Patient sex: M
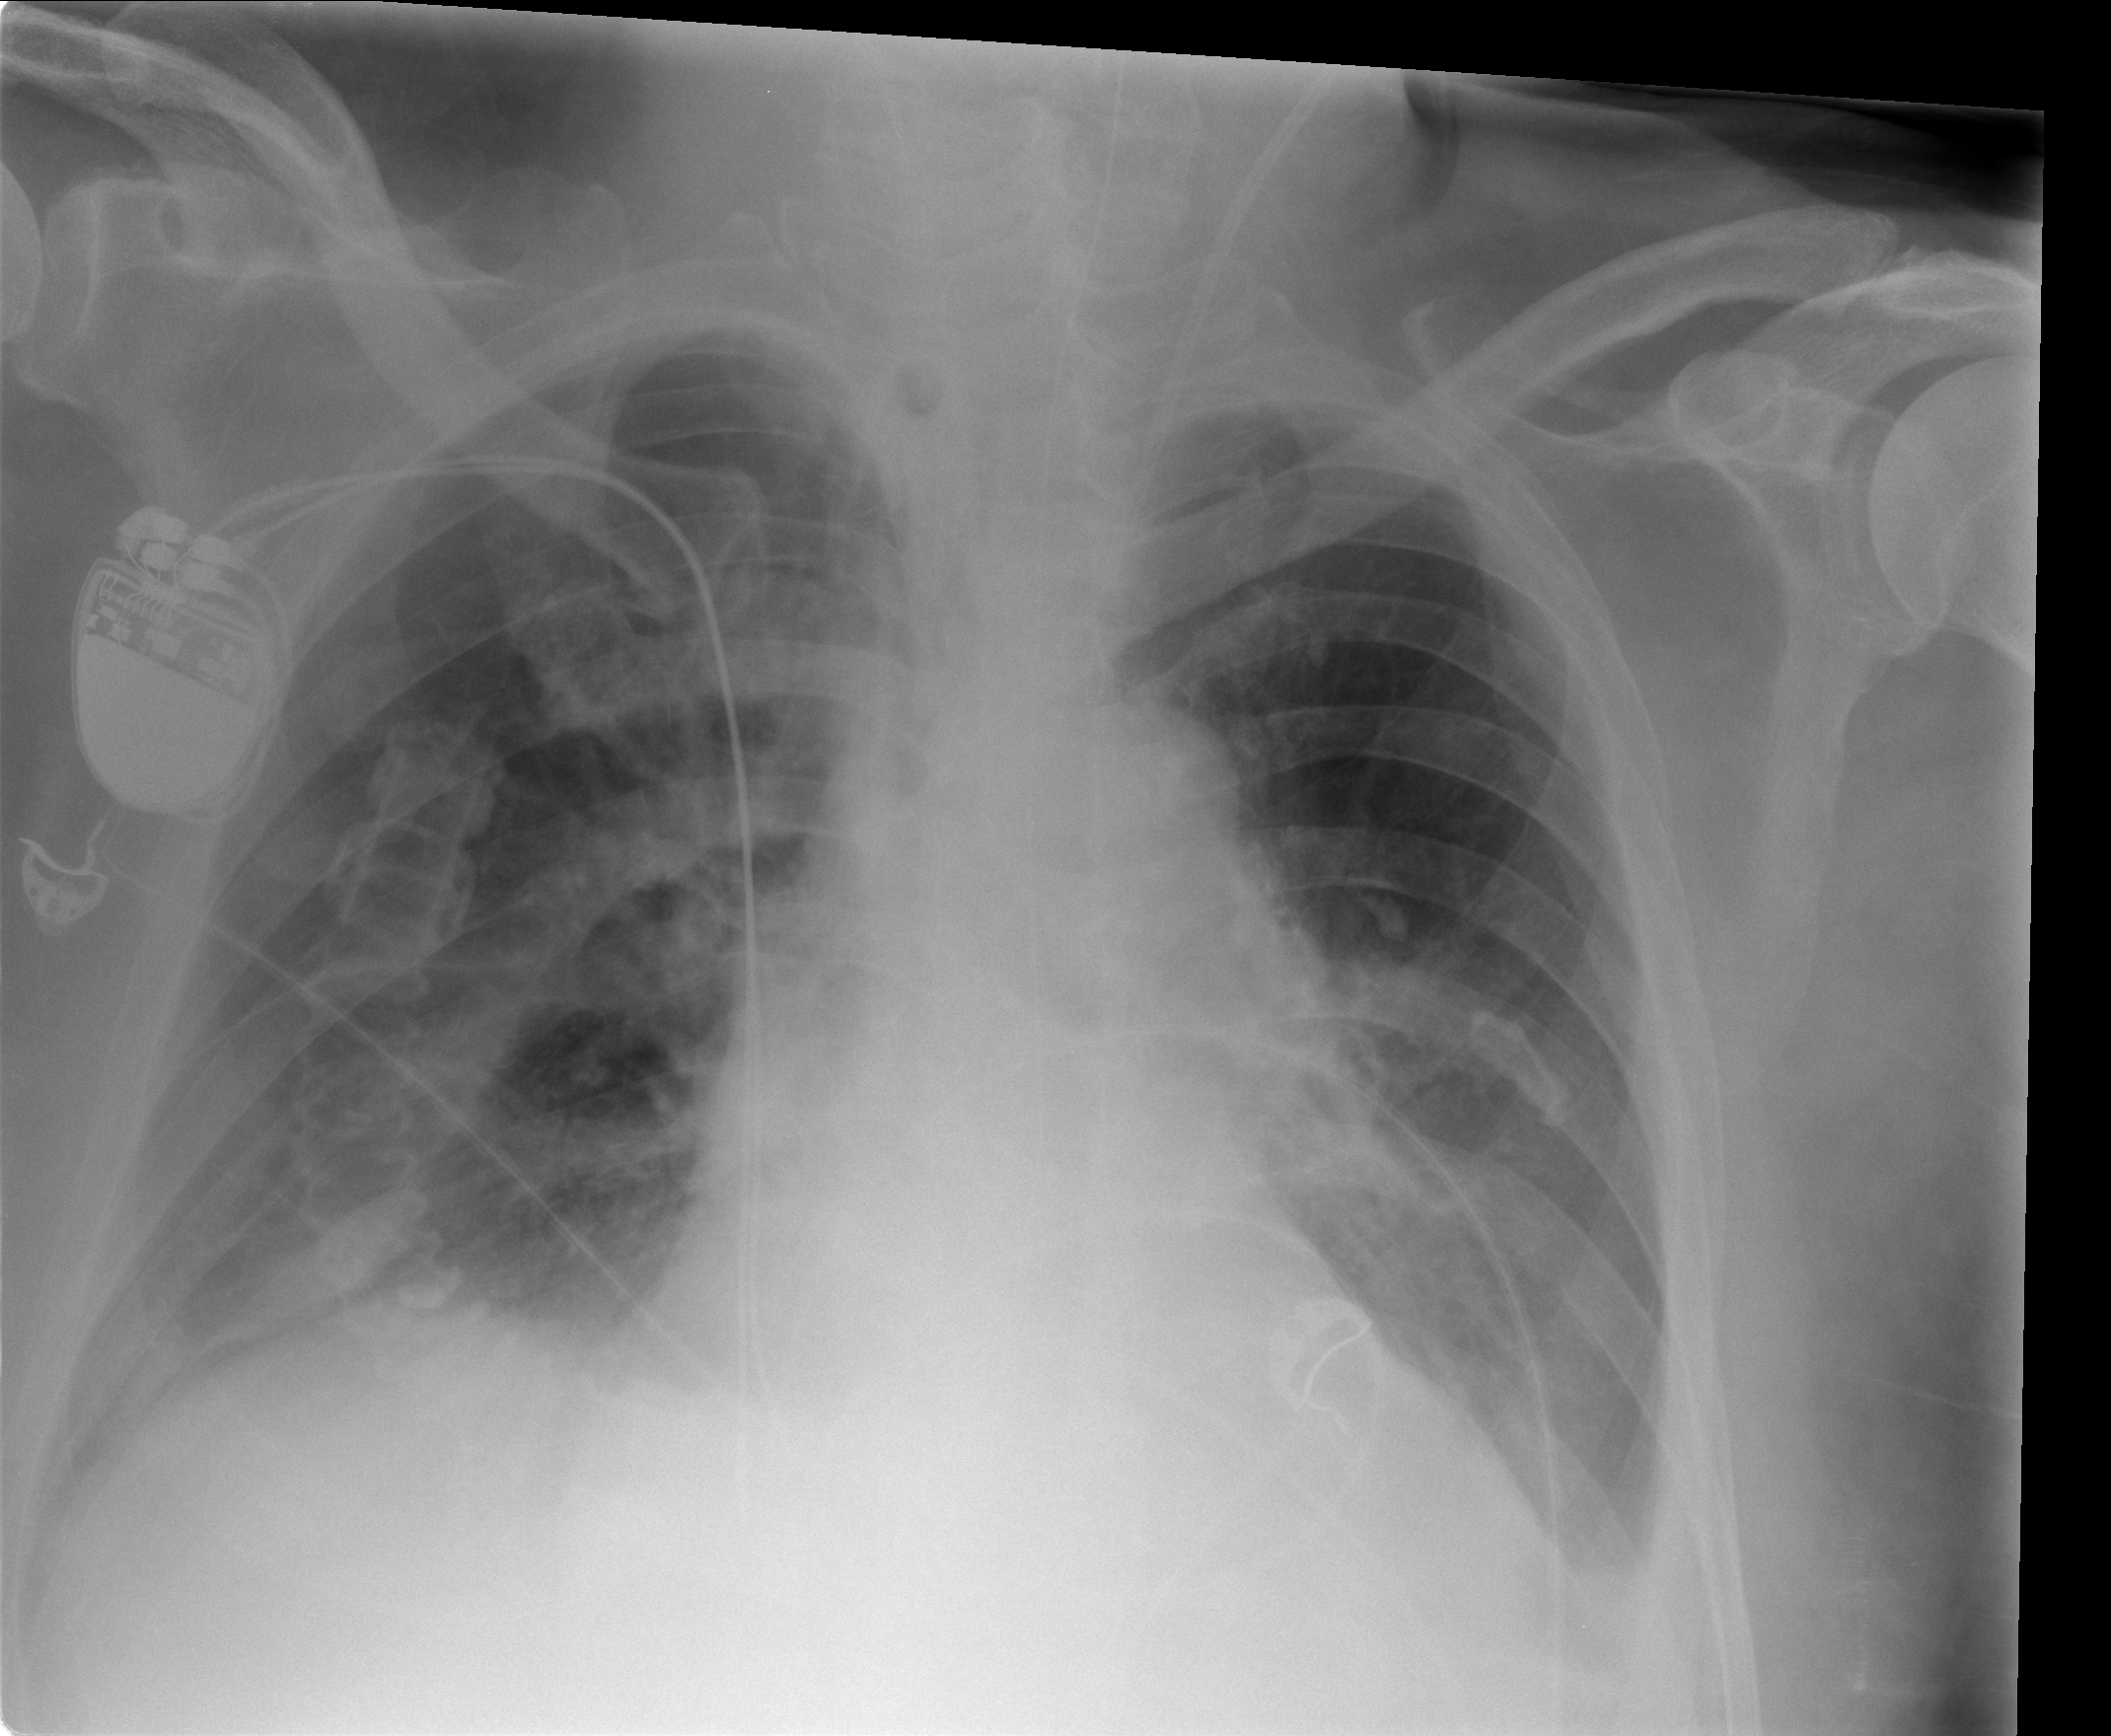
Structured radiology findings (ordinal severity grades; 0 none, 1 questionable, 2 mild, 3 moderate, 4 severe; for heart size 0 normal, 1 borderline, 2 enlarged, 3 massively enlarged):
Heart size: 2
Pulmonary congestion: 2
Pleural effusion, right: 2
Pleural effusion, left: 2
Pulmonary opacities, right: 1
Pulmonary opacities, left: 1
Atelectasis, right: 3
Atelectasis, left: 2